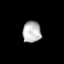
Tissue: skin
Cell type: Epithelial cells
Senescence score: 0.8977
Nuclear area (px): 384
Mean DAPI intensity: 184.854